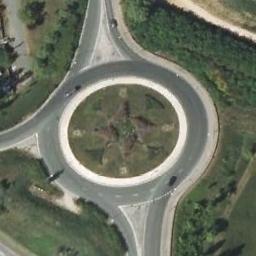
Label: roundabout